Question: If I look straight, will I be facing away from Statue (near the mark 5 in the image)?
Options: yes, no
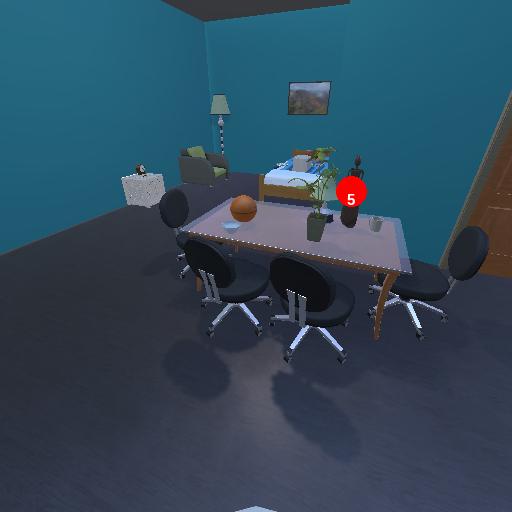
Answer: yes